Question: I have a query that shows Proyects, Date and Estate("Por Iniciar", "Iniciado","Terminado"),
but I need a query that shows how many of that estates exists, for example a column called
Por_Iniciar and show number 5, a column called Iniciado and shows number 1 and a column
called Terminado and shows 1, here is my code:
'''
select a.nombre as Proyecto,a.fecha_Ter as Fecha_Termino, b.descripcion as Estado from
Proyecto a,
Proyecto_Estado b,
empresa c
where
a.id_Proyecto_Estado=b.id_Proyecto_Estado
and c.id_empresa=a.id_Empresa
and c.rut='96659140'
'''
Actually the query shows this:

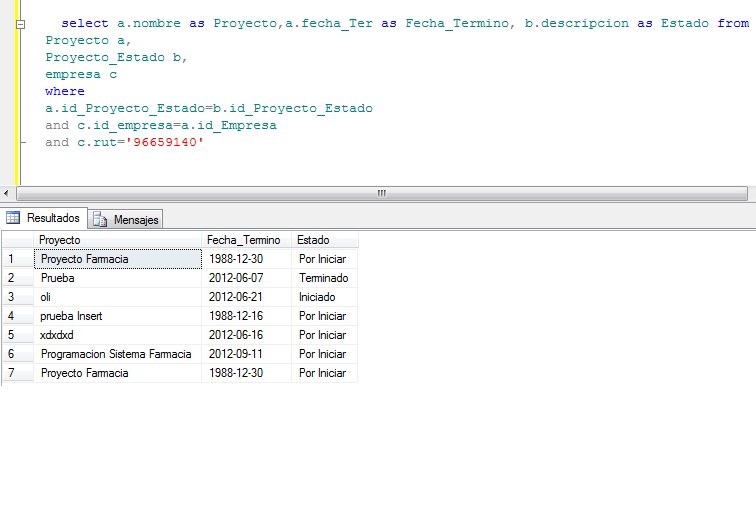
Answer: It sounds like you are looking for something like this:
'''
select b.descripcion as Estado, Count(42) as [HowMany]
from Proyecto a, Proyecto_Estado b, empresa c
where
a.id_Proyecto_Estado=b.id_Proyecto_Estado and
c.id_empresa=a.id_Empresa and
c.rut='96659140'
group by b.descripcion
'''